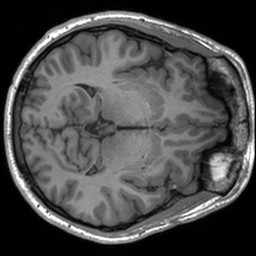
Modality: T1w
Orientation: axial
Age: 25
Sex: male
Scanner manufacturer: siemens
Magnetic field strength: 3 T
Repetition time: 1.9 s
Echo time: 0.00226 s